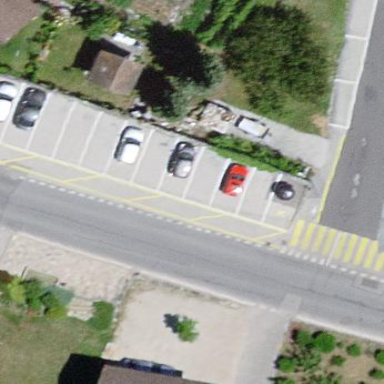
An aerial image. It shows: Parking area with surface.